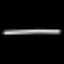
Label: line